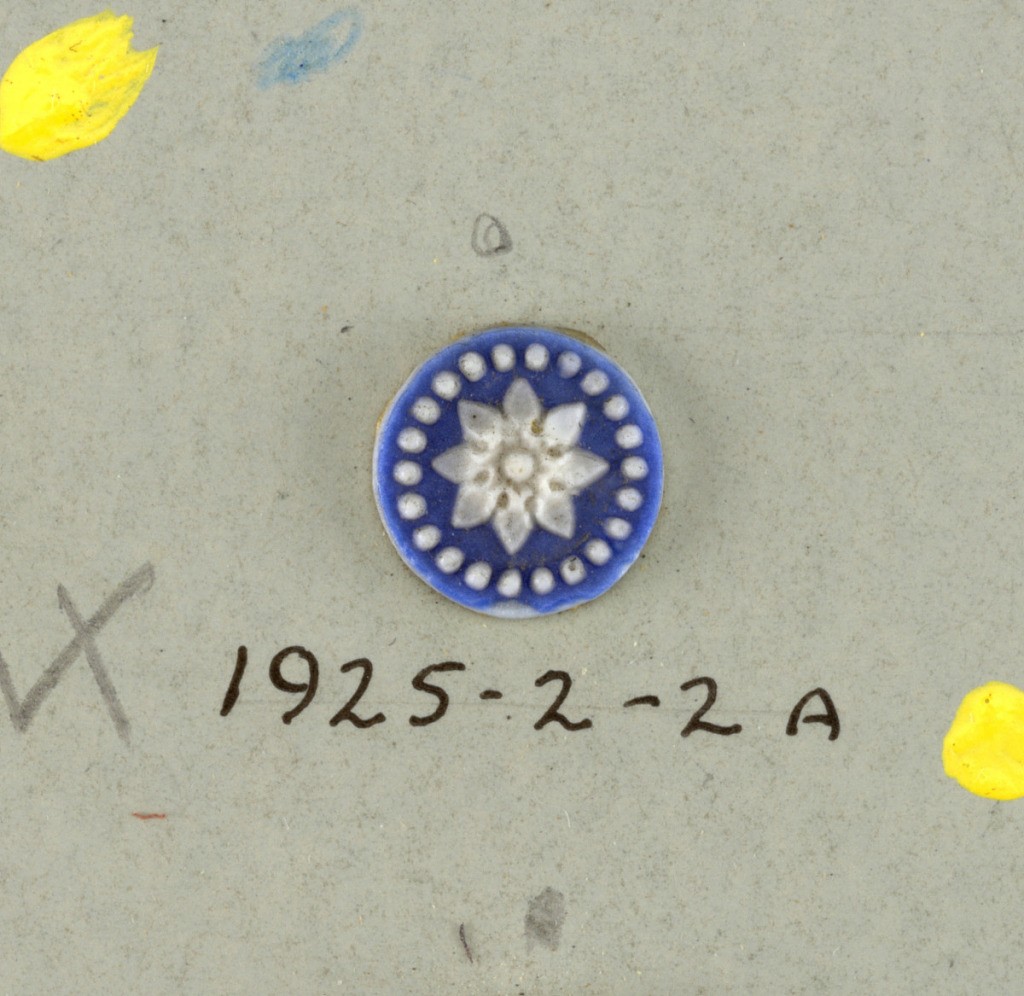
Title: Medallion
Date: late 18th century
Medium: Stoneware
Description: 1925-2-2-a: Medallions in style of Wedgwood Jasperware, twelve...